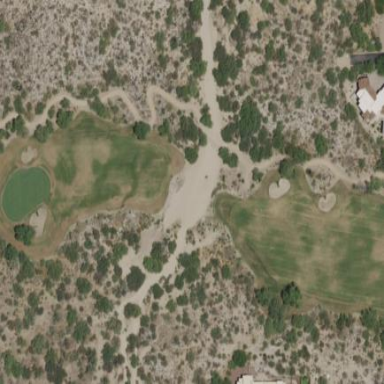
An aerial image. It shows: Area of rough grass used for golf.